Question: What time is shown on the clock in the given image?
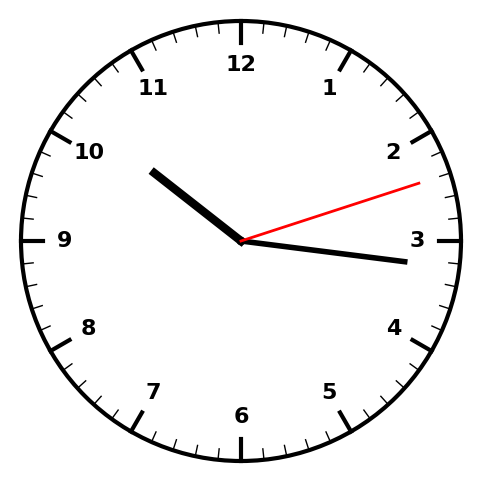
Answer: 10:16:12